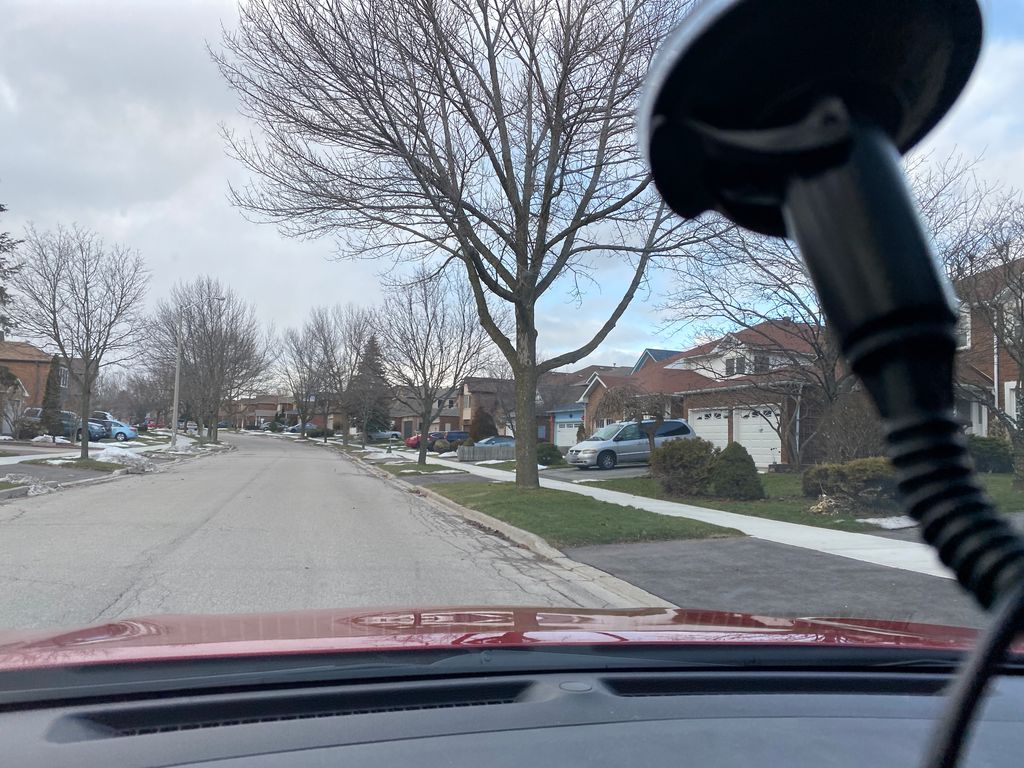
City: toronto